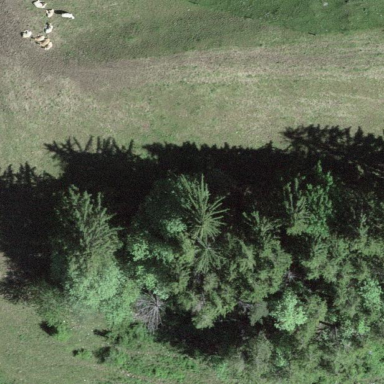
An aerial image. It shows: Evergreen needle-leaved forest.